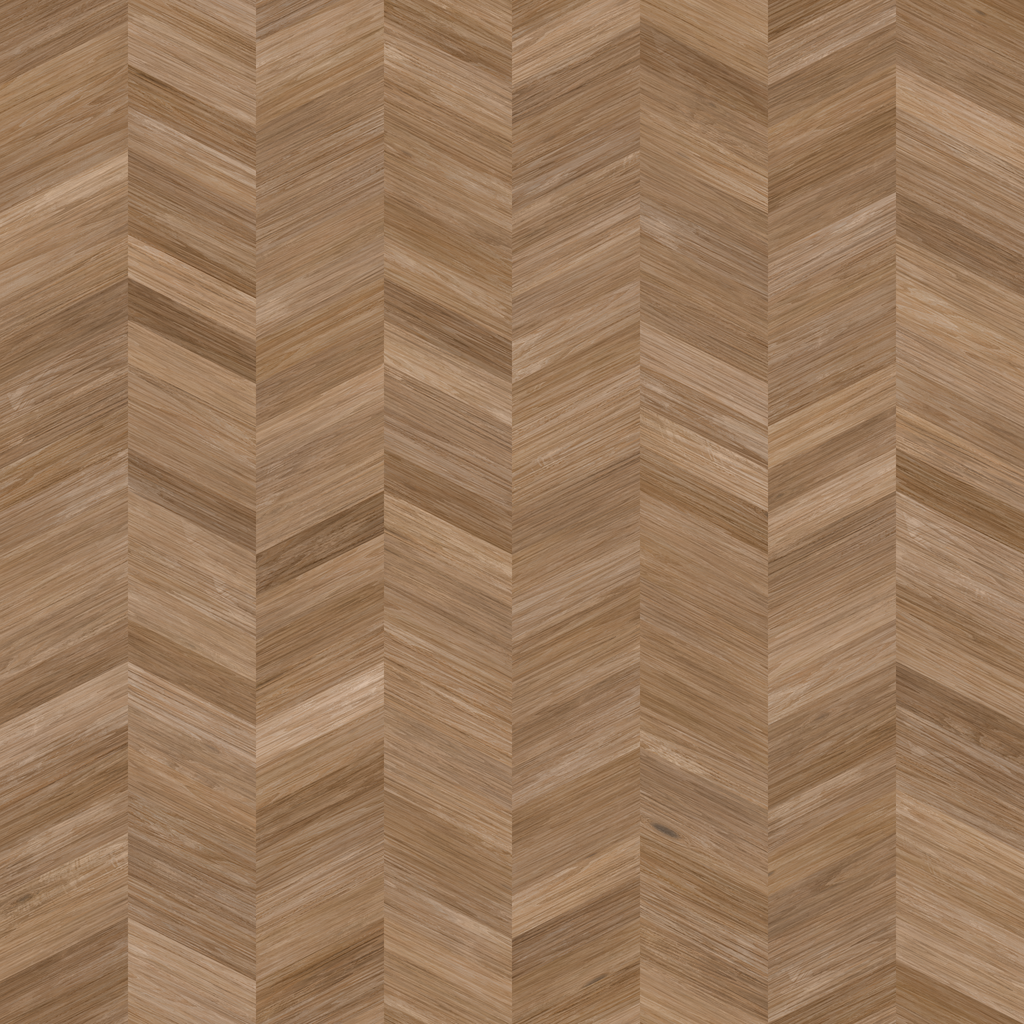
Texture map type: Color